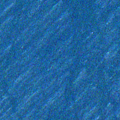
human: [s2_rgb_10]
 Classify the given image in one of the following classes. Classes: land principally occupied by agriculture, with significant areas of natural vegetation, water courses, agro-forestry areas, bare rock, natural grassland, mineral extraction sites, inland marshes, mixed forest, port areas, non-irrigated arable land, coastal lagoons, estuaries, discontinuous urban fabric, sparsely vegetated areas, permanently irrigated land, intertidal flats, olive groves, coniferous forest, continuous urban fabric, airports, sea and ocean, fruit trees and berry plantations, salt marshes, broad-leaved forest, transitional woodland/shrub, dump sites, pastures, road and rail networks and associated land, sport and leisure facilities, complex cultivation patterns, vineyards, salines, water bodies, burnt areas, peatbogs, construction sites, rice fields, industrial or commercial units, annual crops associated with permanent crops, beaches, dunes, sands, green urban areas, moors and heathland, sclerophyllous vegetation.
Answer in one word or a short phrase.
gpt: sea and ocean